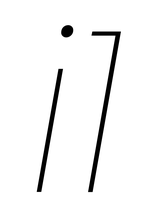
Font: Poppins-ThinItalic